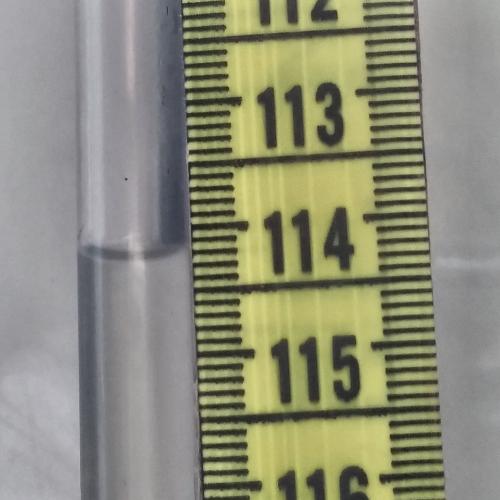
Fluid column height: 114.2 cm